Question: I am able to move an object in an S3 bucket from one directory to another directory using C# but unable to copy all current permissions with that object.
For example, my current object has public access permissions but after moving it to another directory it lost the public read permissions.
Here is the code I'm using to move objects:
'''
public void MoveFile(string sourceBucket, string destinationFolder, string file) {
AmazonS3Client s3Client = new AmazonS3Client(ConfigurationHelper.AmazonS3AccessKey, ConfigurationHelper.AmazonS3SecretAccessKey, Amazon.RegionEndpoint.USEast1);
S3FileInfo currentObject = new S3FileInfo(s3Client, sourceBucket, file);
currentObject.MoveTo(sourceBucket + "/" + destinationFolder, file);
}
'''
Here is the output after moving file to another directory:

It lost public "Read" permission.
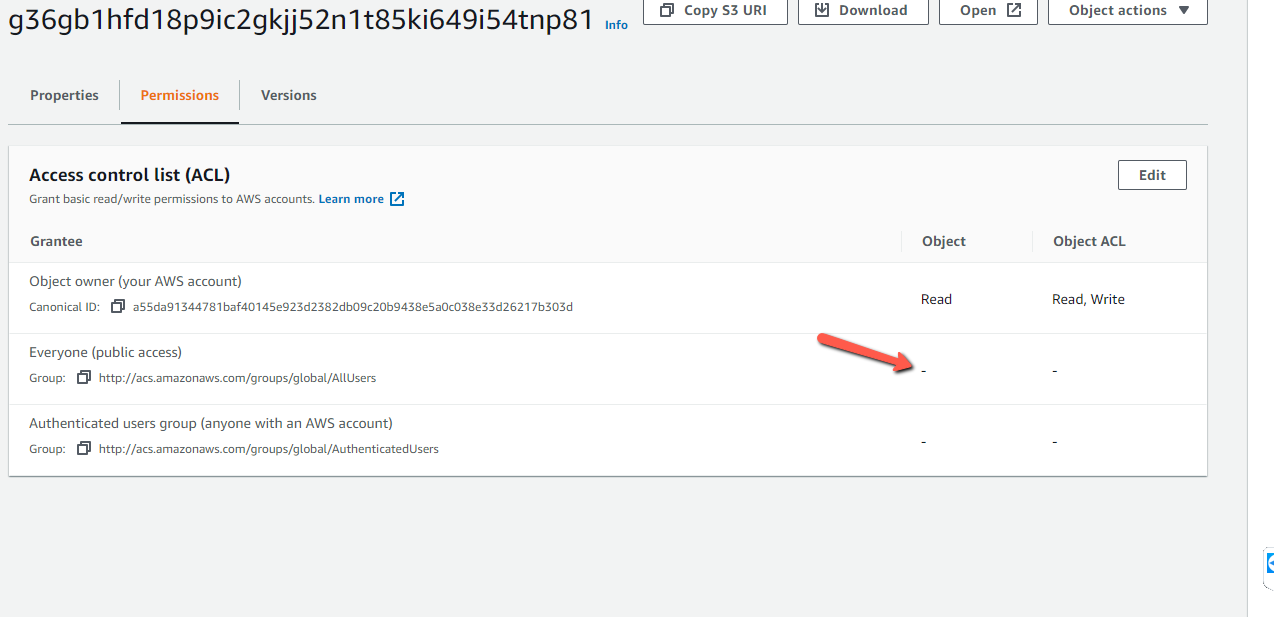
Answer: I've figure out issue myself, by using CopyObject() and DeleteObject() instead of using moveTo inbuild method and that solves my issue,
here is the code which really helped me:
'''
CopyObjectRequest copyObjectRequest = new CopyObjectRequest
{
SourceBucket = sourceBucket,
DestinationBucket = sourceBucket + "/" + destinationFolder,
SourceKey = file,
DestinationKey = file,
CannedACL = S3CannedACL.PublicRead,
StorageClass = S3StorageClass.StandardInfrequentAccess,
};
CopyObjectResponse response1 = s3Client.CopyObject(copyObjectRequest);
var deleteObjectRequest = new DeleteObjectRequest
{
BucketName = sourceBucket,
Key = file
};
s3Client.DeleteObject(deleteObjectRequest);
'''
I'm posting answer so it can be helpful for someone!!!